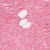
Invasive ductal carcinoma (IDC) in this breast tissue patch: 0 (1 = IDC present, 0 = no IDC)